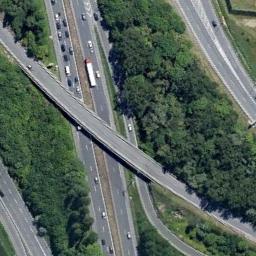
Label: overpass